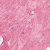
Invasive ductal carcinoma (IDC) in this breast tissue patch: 0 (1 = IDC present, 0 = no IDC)